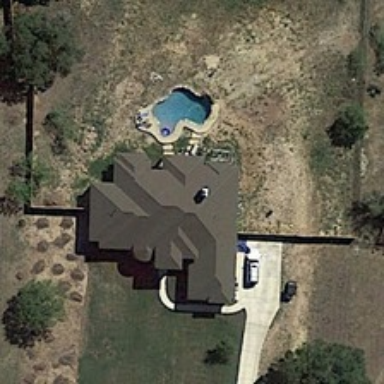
A building with a swimming pool is surrounded by several sparse green trees .